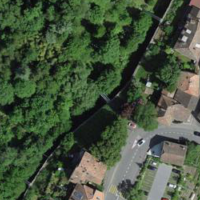
EUNIS habitat code: 25
Species observed at this site:
Corylus avellana
Prunus padus
Ciconia nigra
Lysimachia punctata